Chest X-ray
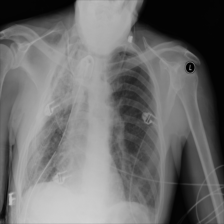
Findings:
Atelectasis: negative
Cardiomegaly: negative
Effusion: negative
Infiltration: negative
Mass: negative
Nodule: negative
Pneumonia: negative
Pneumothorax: negative
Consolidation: negative
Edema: negative
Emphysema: negative
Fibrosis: negative
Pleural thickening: negative
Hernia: negative